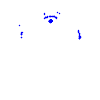
Particle: kaon